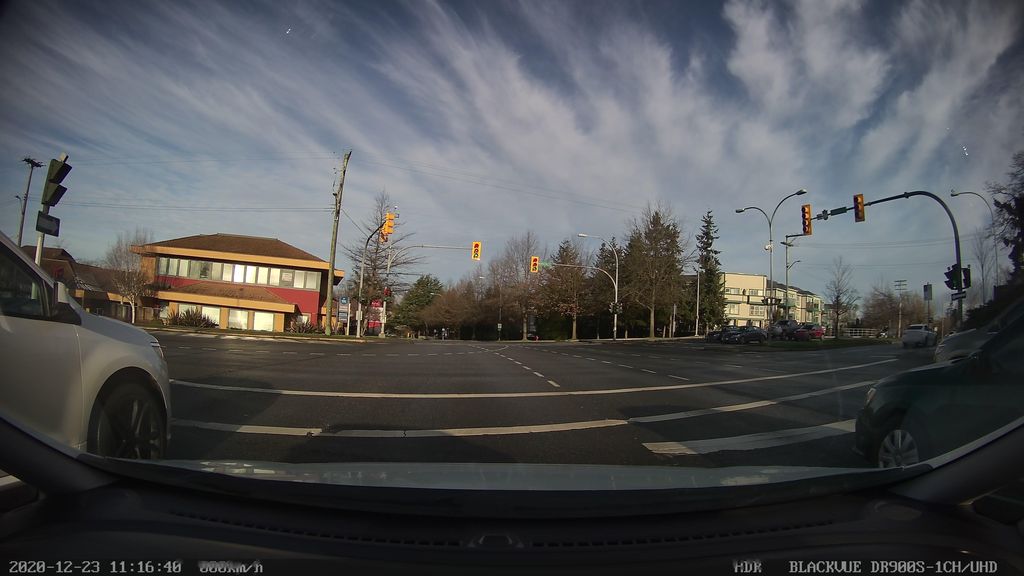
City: victoria